Brain MRI, t1w sequence, axial 2D slice.
Patient: age 25, sex F, weight 78 kg, height 1.78 m
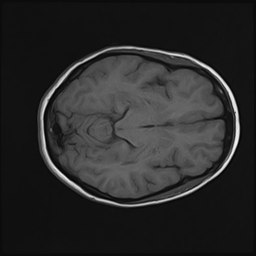